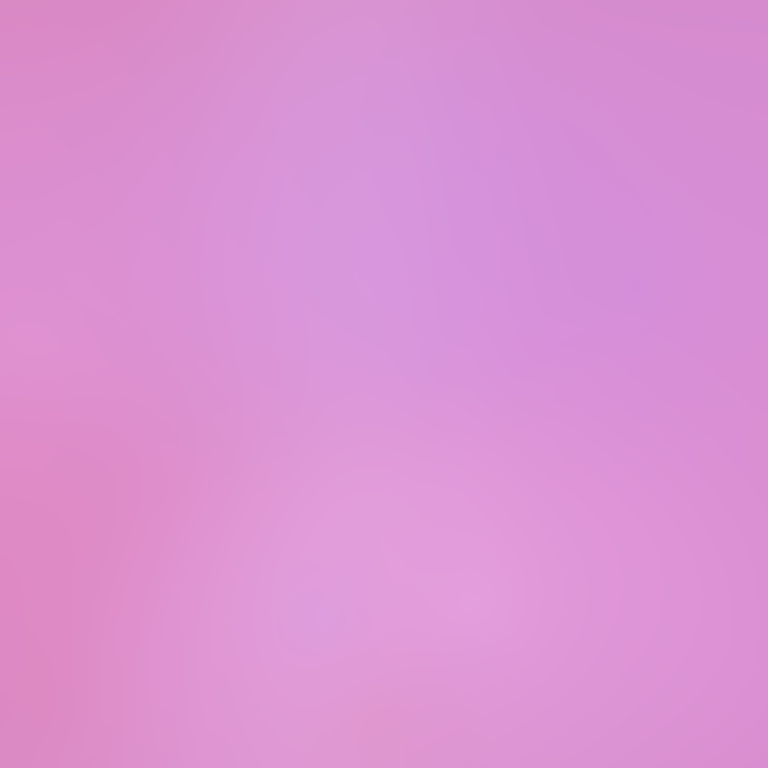
Abstract light effect, smooth gradient from soft pink to light lavender, calm atmosphere, diffuse glow, no room, no furniture, no objects.